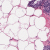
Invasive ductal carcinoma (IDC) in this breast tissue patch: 0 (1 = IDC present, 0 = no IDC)